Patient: sex M, age 78
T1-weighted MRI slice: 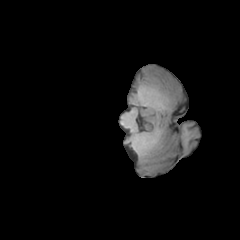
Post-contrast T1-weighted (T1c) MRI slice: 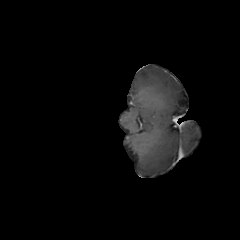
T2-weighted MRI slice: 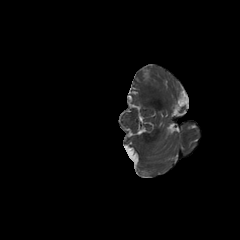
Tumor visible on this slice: no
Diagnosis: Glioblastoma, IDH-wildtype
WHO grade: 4